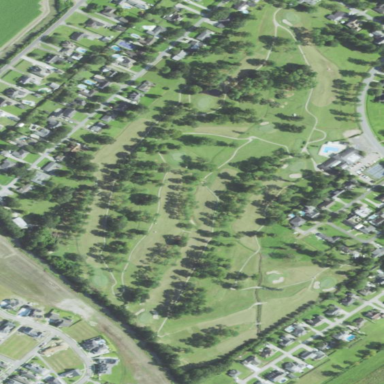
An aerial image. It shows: Golf course surrounded by greenery.